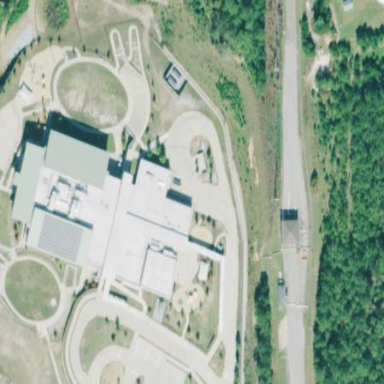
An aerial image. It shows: School building.